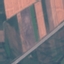
Land use / land cover class: Highway